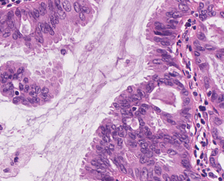
Tumor epithelial tissue: yes
Tumor-associated stroma tissue: yes
Normal tissue: no